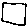
Label: square